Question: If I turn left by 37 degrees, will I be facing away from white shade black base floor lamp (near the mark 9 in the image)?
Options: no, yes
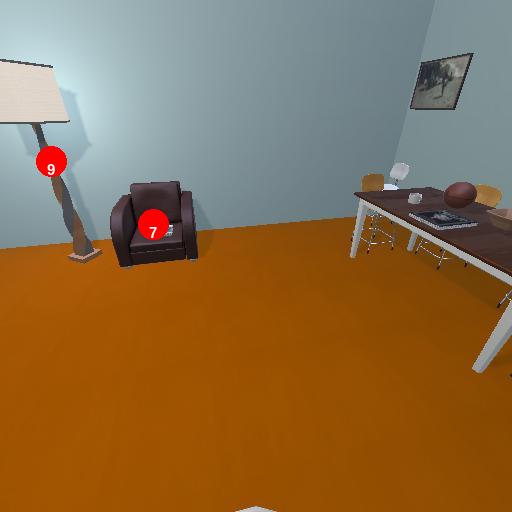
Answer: no